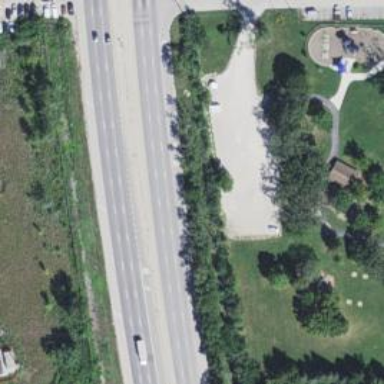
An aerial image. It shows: Trunk highway with expressway features.